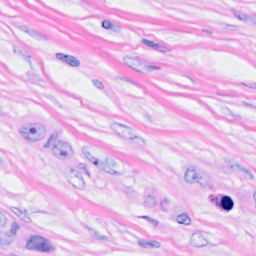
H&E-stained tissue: Breast